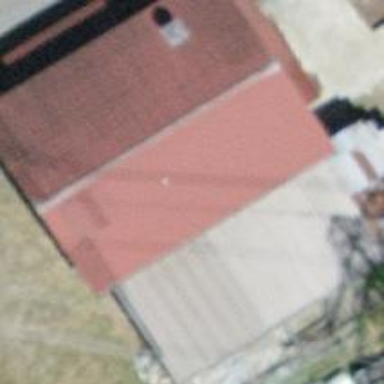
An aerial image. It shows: Barn.